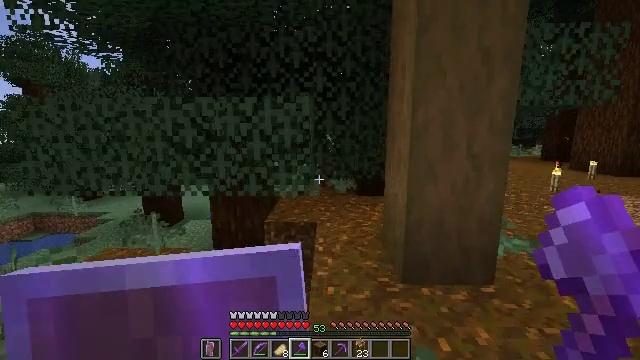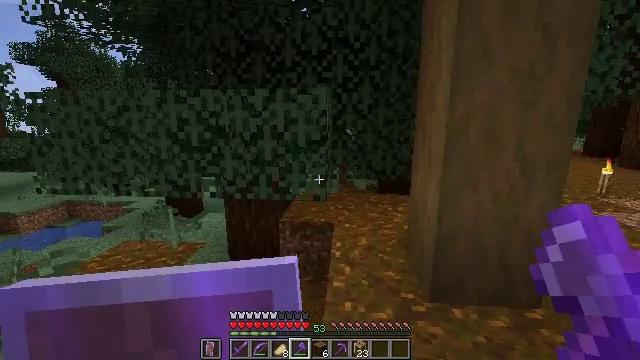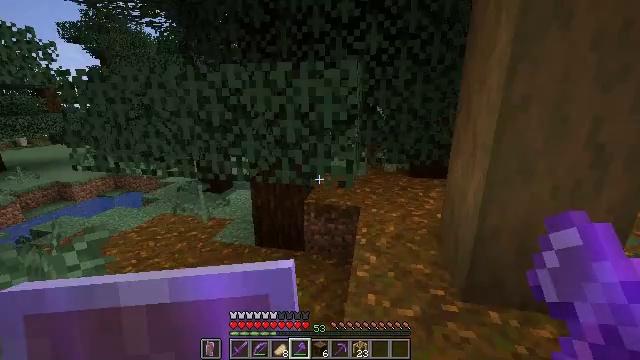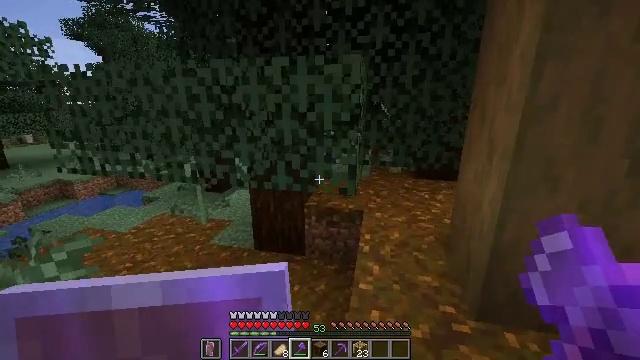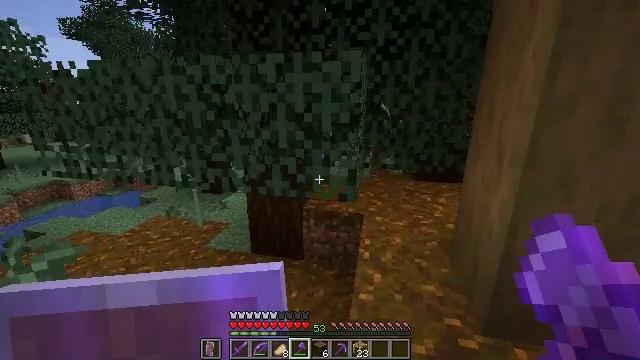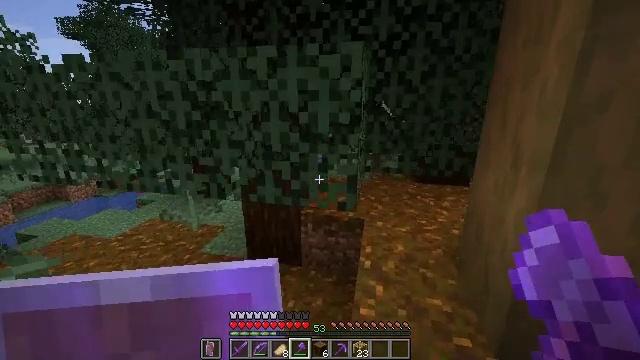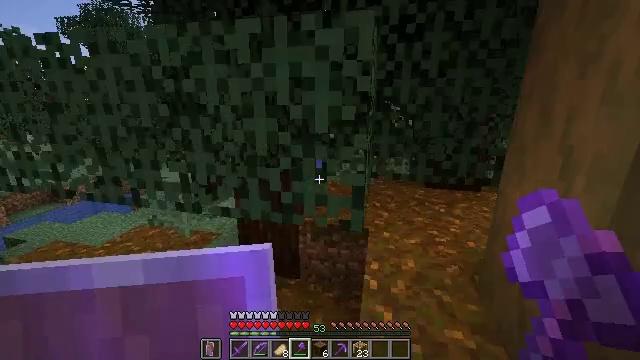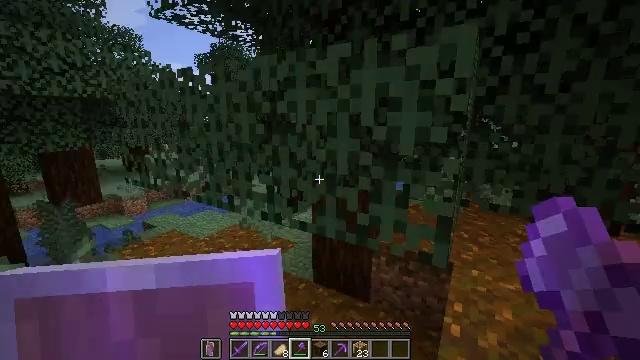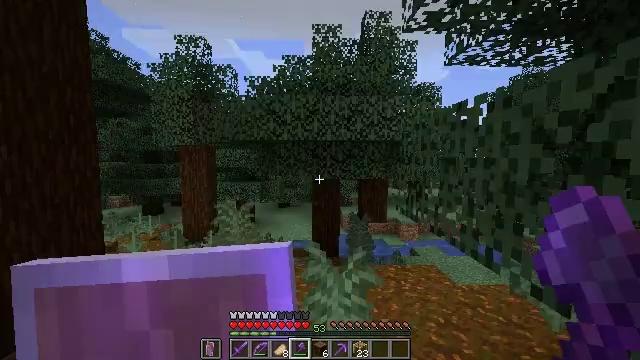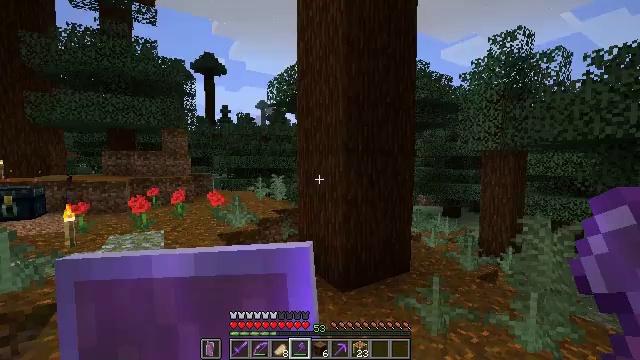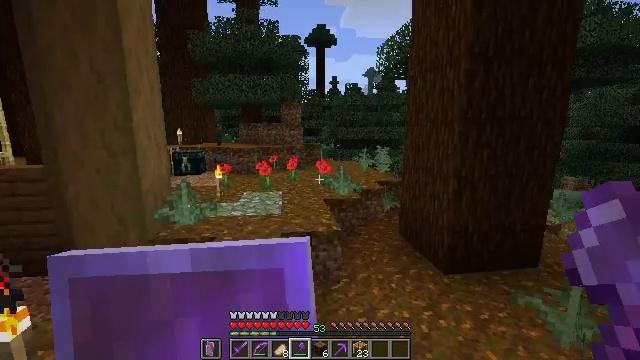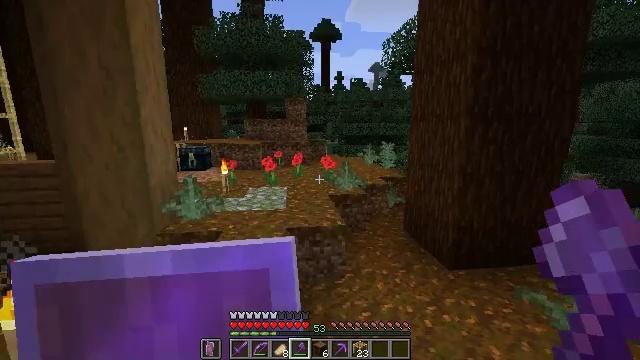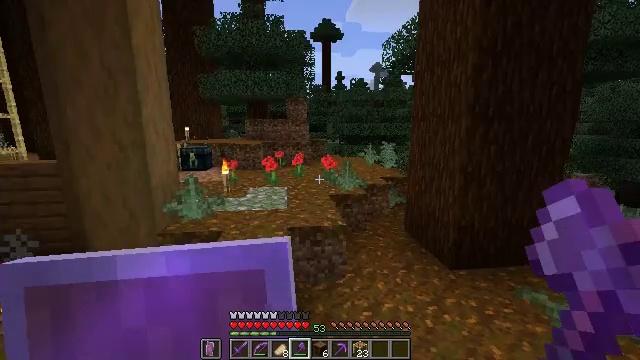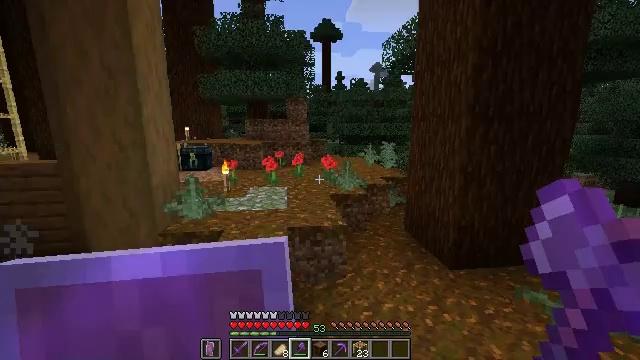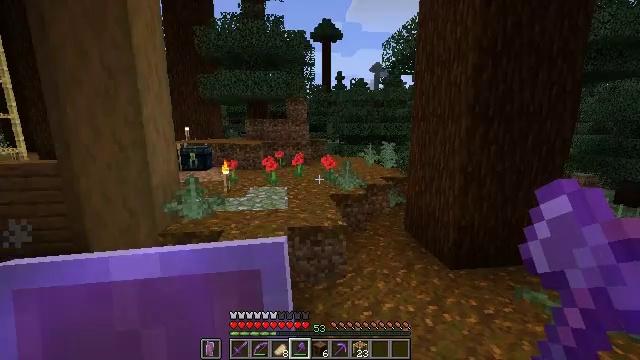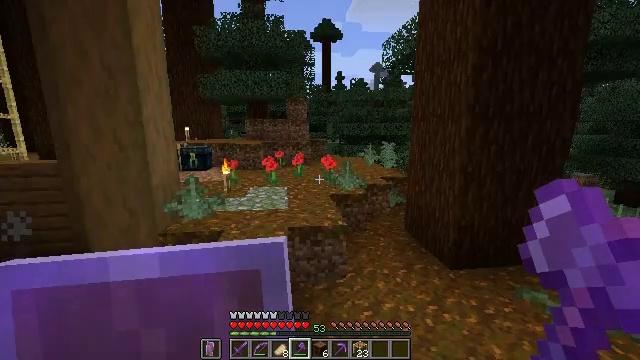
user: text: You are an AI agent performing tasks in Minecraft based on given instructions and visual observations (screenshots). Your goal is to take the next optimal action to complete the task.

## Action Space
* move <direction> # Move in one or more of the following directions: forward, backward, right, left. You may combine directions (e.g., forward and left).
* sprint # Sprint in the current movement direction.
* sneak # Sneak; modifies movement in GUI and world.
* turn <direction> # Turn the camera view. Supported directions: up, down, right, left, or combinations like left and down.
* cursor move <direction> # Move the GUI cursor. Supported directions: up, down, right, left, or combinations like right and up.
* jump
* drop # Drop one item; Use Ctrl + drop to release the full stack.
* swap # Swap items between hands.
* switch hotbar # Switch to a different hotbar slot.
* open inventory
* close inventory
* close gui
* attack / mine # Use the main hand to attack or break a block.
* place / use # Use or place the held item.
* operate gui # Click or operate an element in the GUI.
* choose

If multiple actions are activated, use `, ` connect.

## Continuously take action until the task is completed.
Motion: motion action
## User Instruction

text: Break the stripped spruce log.
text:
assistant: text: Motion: move forward, turn left and down
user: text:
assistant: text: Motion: move forward, turn left and down
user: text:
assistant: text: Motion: move forward
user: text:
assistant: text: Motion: move forward
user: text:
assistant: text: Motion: move forward
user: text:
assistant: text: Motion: move forward
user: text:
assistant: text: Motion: turn left and up
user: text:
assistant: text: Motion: turn left and up
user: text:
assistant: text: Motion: turn left and up
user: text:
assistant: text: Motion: turn left and down
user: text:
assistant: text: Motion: turn left
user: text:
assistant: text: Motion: no_op
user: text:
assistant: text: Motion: no_op
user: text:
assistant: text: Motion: no_op
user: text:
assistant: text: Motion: no_op
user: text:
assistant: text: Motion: no_op
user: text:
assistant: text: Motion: no_op
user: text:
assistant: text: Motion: no_op
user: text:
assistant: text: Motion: no_op
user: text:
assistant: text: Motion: turn left and up
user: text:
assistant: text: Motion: move forward, turn left and up
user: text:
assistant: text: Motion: move forward, turn left and up
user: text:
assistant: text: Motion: move forward, turn right and up
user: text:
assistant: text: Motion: move forward, turn right and up
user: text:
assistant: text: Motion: move forward, turn up
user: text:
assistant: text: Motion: move forward, sprint
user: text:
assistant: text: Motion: move forward, sprint
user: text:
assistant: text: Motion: move forward, sprint
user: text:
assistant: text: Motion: move forward, sprint
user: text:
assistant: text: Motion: move forward, sprint